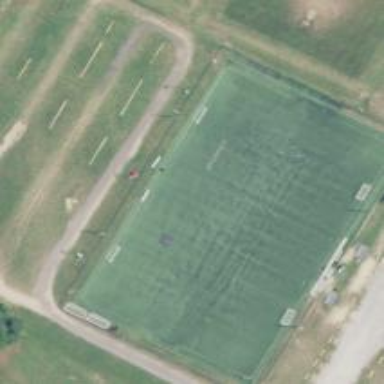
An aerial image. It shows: Soccer pitch designated for leisure and sports activities.